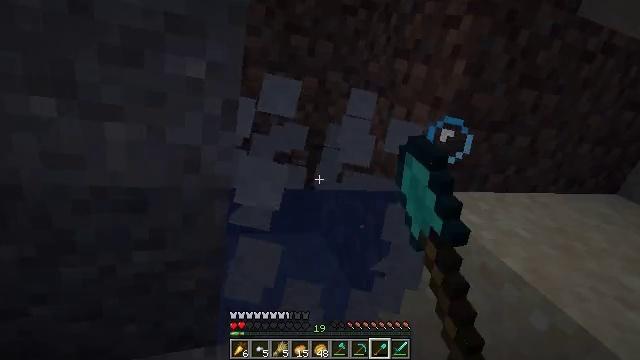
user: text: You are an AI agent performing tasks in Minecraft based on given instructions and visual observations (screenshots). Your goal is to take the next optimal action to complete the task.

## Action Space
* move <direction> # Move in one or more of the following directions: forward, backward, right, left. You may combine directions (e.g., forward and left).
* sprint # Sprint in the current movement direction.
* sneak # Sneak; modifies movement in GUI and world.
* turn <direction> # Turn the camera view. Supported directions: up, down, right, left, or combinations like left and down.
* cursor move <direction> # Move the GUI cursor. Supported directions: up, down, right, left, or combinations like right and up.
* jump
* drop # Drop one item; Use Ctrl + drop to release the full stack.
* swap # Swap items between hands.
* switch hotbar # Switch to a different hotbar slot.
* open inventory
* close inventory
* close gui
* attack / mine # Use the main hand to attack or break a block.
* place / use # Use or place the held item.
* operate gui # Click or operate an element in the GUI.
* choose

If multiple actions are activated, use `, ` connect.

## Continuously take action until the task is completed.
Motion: motion action
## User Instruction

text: Break the clay block to collect it.
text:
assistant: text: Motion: attack / mine